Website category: book
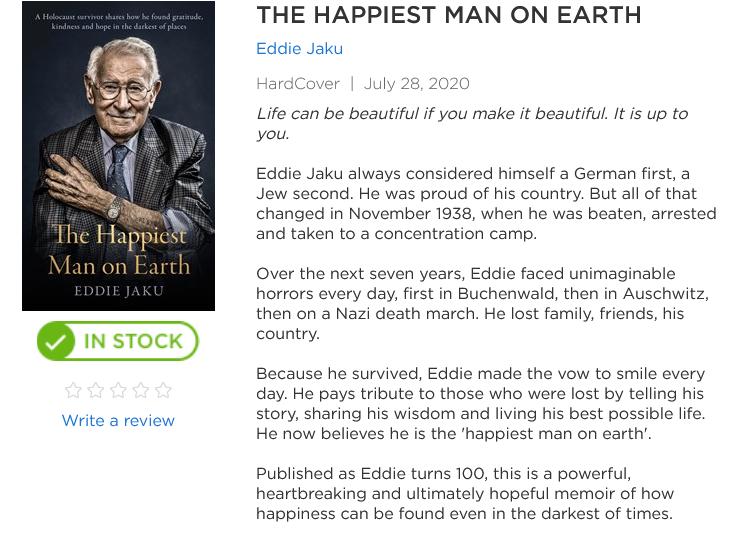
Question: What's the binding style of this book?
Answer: HardCover

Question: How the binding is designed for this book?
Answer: HardCover

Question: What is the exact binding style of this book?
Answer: HardCover

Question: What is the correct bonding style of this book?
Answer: HardCover

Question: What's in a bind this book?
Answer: HardCover

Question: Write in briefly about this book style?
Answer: HardCover

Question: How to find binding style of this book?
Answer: HardCover

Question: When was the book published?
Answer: July 28, 2020

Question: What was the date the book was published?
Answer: July 28, 2020

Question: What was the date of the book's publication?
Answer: July 28, 2020

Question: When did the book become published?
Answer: July 28, 2020

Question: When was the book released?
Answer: July 28, 2020

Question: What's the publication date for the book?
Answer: July 28, 2020